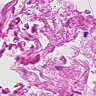
Metastatic tissue present: no